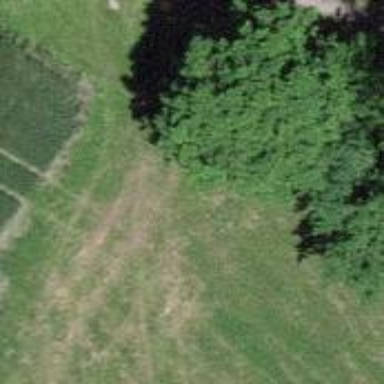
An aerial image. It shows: Brown bench in the vicinity.